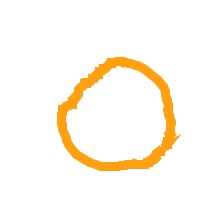
Shape: circle